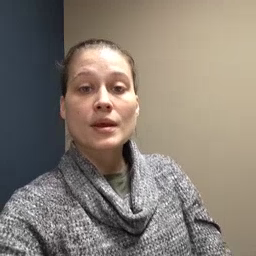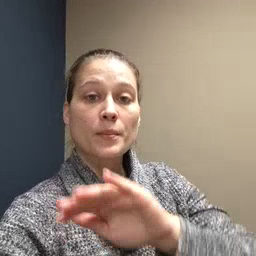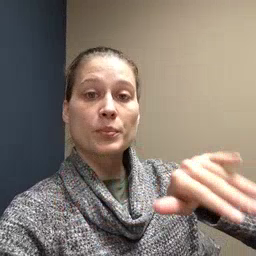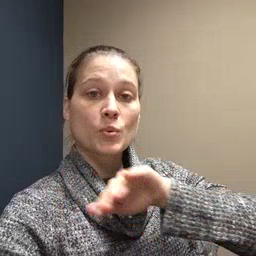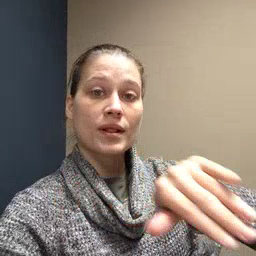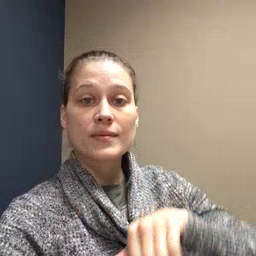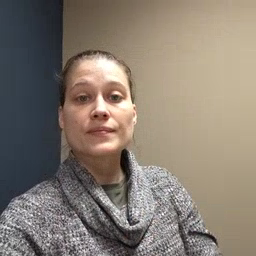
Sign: pool